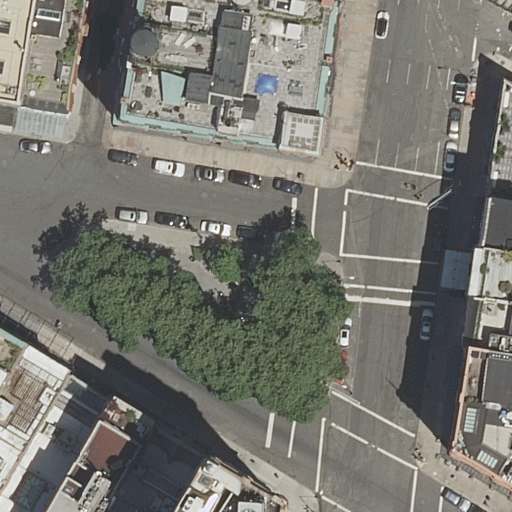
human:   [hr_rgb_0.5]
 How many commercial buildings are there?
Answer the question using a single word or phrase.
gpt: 0

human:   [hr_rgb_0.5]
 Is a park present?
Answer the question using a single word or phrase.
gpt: yes

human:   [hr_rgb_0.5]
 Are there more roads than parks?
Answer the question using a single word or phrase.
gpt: yes

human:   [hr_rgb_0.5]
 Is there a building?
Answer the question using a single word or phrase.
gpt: yes

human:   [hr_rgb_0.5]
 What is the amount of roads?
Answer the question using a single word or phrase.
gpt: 5

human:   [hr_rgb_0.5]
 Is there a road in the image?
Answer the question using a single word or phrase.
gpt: yes

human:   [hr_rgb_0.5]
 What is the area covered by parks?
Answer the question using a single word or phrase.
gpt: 760m2

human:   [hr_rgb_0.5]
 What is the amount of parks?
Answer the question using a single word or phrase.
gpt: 1

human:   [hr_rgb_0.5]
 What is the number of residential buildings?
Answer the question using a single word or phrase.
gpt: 14

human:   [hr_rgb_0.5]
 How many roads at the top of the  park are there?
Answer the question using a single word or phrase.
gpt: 3

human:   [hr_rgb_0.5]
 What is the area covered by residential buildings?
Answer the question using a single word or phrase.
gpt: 2837m2

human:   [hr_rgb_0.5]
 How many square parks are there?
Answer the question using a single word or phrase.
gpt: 0

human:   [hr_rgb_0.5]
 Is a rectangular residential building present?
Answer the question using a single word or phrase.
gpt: yes

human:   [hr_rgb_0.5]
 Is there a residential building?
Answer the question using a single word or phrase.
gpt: yes

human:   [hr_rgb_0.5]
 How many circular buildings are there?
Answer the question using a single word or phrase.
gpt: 0

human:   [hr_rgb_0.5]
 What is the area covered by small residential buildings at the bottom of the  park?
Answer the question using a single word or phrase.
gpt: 178m2

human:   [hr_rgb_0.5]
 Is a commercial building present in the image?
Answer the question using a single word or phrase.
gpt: no

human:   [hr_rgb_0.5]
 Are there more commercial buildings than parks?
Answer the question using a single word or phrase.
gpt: no

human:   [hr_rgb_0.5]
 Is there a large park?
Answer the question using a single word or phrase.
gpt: yes

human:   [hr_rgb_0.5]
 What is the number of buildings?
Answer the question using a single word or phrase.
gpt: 14

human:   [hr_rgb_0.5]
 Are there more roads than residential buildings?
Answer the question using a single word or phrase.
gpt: no

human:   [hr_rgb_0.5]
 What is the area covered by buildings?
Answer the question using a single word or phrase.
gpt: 2837m2

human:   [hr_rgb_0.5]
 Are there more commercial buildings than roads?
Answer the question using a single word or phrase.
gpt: no

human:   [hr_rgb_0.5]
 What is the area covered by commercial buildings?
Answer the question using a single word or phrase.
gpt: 0m2

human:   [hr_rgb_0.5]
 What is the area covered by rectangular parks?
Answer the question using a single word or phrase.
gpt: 760m2

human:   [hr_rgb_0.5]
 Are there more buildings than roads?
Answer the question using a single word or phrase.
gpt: yes

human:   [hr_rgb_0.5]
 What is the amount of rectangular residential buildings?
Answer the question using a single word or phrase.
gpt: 11

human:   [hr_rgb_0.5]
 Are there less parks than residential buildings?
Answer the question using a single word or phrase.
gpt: yes

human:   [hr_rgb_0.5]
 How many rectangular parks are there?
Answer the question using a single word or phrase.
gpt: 1

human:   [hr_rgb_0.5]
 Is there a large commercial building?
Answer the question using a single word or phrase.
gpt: no

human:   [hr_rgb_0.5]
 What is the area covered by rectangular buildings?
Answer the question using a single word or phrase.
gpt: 2043m2

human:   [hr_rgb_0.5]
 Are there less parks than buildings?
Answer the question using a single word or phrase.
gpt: yes

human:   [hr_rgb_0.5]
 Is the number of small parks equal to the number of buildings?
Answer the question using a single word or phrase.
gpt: no

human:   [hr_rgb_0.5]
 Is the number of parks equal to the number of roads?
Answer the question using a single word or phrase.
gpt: no

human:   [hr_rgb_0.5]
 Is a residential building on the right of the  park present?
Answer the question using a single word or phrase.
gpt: yes

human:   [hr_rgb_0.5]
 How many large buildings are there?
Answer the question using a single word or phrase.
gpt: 2

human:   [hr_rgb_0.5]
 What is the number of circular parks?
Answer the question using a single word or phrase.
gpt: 0

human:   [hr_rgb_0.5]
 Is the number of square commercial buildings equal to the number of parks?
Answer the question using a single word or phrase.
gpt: no

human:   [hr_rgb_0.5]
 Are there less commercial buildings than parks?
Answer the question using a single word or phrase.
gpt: yes

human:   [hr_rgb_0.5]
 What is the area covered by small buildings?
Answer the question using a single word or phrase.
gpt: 276m2

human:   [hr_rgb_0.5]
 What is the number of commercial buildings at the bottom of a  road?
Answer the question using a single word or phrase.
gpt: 0

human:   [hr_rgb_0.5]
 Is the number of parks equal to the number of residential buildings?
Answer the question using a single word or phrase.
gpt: no

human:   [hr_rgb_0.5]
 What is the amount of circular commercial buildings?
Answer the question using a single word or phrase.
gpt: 0

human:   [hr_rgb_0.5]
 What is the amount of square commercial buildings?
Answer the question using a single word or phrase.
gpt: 0

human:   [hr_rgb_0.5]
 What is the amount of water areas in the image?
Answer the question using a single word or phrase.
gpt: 0

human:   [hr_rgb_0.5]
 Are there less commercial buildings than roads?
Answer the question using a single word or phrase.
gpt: yes

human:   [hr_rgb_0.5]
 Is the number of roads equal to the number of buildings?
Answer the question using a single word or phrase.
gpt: no

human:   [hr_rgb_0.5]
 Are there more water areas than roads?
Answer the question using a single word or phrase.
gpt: no

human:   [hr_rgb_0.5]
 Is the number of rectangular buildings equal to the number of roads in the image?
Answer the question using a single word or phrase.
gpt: no

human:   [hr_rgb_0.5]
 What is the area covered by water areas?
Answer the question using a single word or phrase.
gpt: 0m2

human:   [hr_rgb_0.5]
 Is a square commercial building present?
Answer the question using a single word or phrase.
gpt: no

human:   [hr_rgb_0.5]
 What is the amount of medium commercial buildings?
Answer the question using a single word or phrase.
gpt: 0

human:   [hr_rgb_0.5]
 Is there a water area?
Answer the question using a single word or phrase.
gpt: no

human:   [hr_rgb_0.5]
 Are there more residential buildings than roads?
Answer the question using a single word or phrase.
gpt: yes

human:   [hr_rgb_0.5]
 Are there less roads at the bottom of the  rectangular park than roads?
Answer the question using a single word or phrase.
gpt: yes

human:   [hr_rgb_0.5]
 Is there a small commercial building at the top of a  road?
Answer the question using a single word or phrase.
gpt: no

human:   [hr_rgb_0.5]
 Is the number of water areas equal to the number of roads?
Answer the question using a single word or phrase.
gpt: no

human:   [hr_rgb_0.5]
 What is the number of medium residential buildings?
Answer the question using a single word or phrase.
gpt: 8

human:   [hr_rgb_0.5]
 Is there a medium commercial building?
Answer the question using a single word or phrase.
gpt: no

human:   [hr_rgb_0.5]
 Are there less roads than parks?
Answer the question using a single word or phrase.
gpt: no

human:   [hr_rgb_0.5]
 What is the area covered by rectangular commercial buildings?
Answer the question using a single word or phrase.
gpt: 0m2

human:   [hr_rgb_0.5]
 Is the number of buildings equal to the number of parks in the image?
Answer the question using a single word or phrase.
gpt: no

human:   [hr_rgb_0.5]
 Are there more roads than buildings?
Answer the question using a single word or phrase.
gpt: no

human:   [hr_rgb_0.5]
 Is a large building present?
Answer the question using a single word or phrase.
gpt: yes